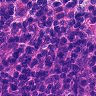
Metastatic tissue present: no